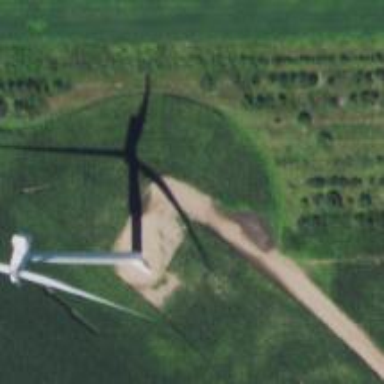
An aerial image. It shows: Wind generator using wind turbines of horizontal axis.